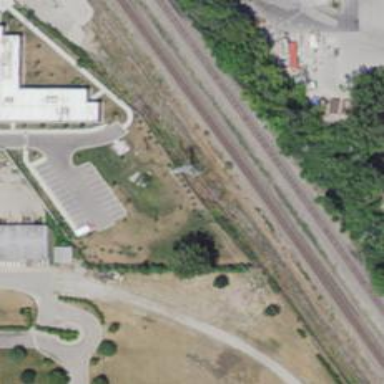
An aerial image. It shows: Abandoned railway siding.